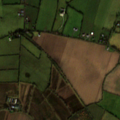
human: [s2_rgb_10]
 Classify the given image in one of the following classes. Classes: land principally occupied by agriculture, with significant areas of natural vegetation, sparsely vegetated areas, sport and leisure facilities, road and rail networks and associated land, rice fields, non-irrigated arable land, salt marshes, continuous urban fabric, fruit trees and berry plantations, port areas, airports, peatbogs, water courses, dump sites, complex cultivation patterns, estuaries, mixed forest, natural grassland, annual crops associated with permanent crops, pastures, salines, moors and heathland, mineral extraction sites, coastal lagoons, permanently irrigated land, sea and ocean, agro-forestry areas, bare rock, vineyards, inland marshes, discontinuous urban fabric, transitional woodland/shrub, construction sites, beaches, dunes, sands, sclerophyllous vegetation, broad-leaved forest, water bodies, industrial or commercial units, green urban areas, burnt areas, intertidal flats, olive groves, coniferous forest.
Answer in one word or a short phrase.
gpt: non-irrigated arable land, pastures, transitional woodland/shrub